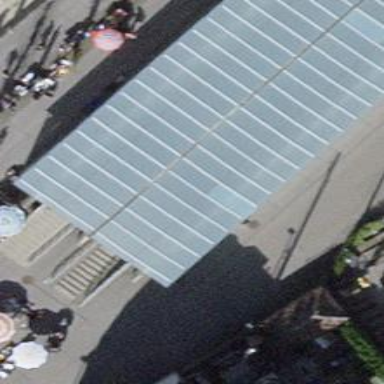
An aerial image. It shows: Bicycle parking building located on the roof.